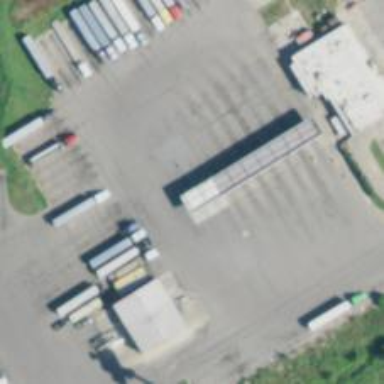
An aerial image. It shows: Weighbridge facility.